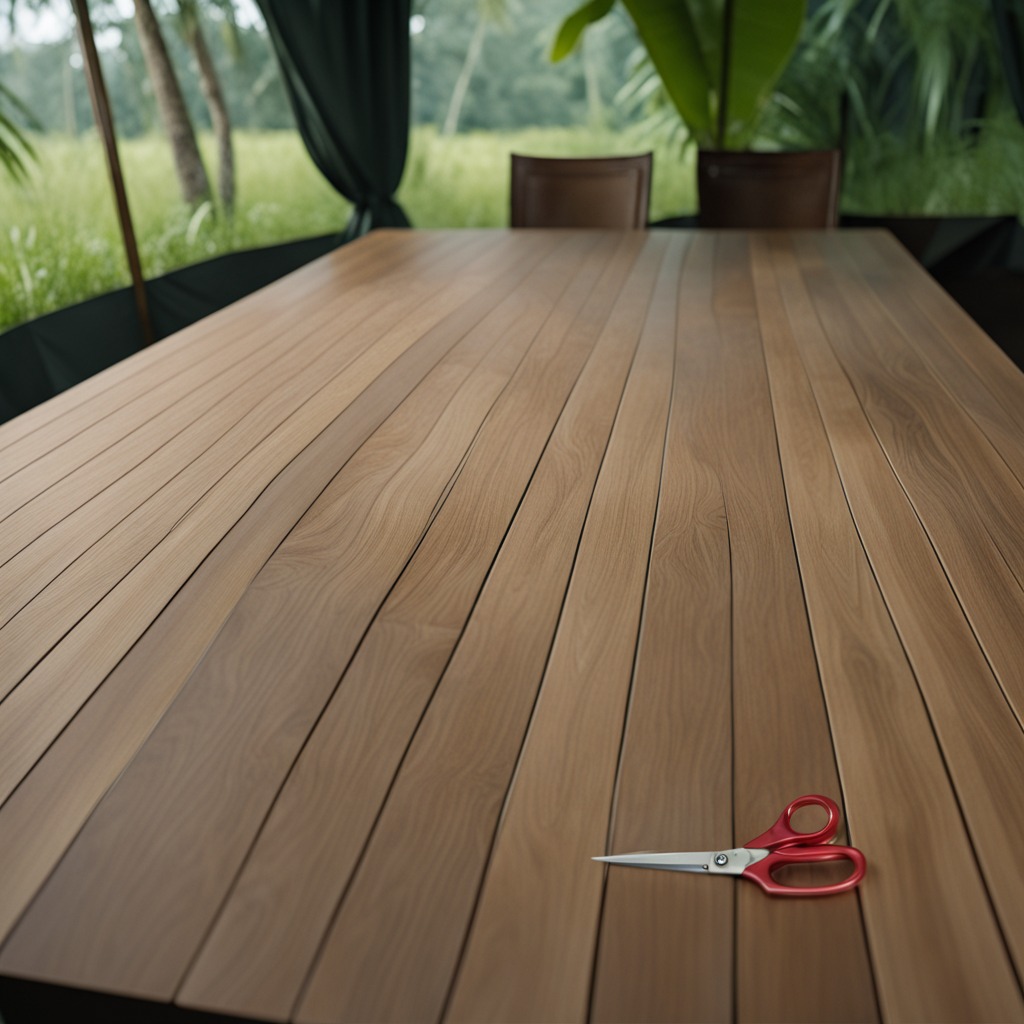
A scissor is lying on the wooden table.